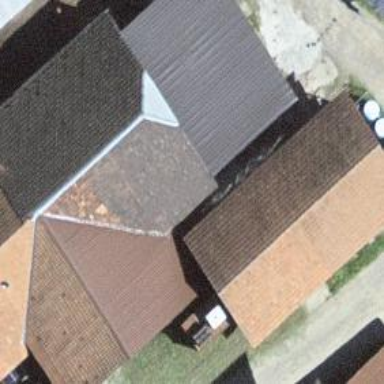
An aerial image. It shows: Shed building.